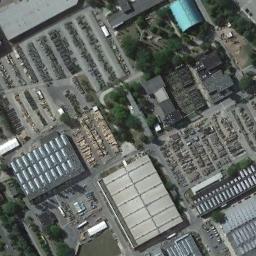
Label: industrial_area